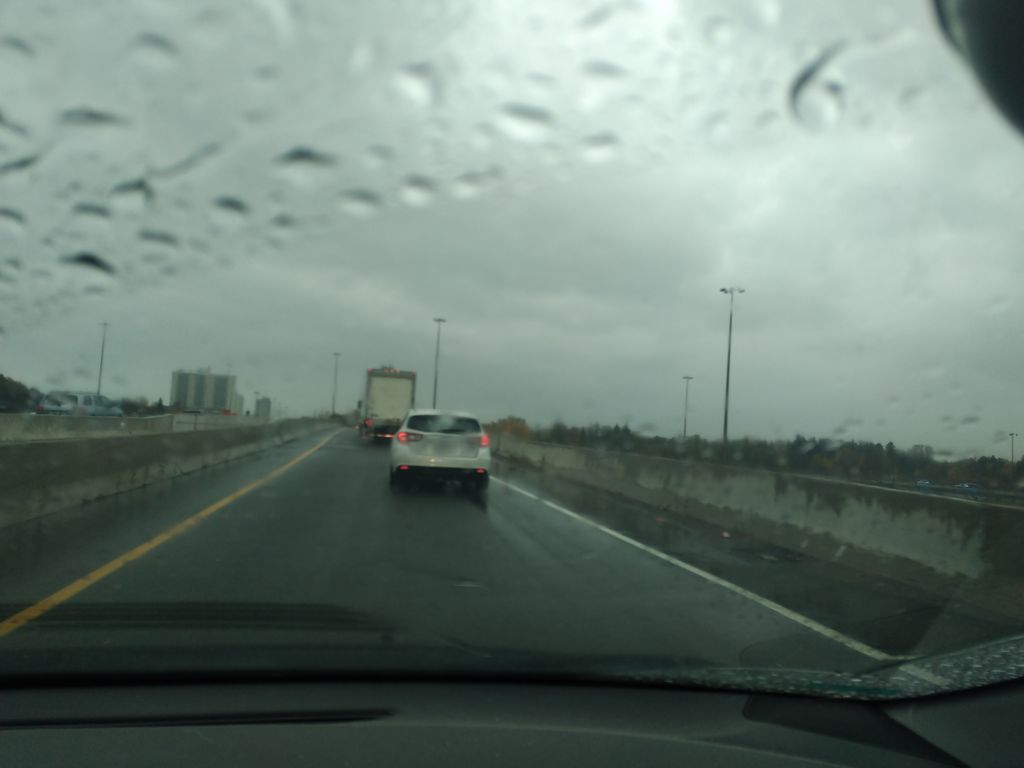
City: toronto